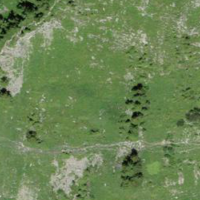
EUNIS habitat code: 23
Species observed at this site:
Aster alpinus